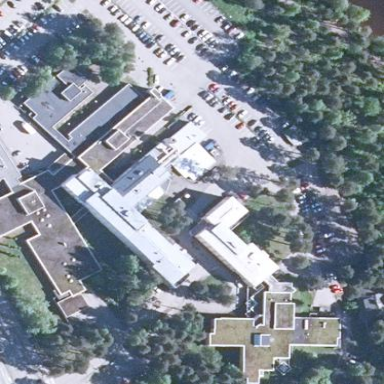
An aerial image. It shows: Healthcare facility identified as hospital.